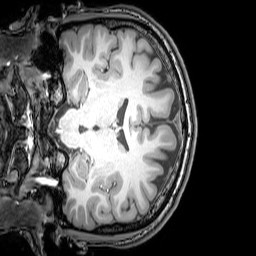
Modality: T1w
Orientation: coronal
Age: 24
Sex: male
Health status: healthy
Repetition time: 0.081 s
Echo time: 0.037 s